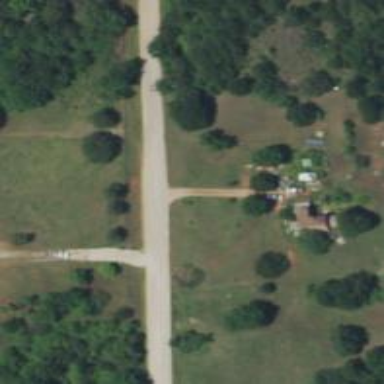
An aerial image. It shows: Driveway.